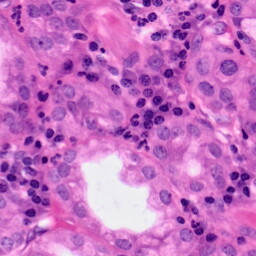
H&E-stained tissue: Pancreatic